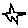
Label: star